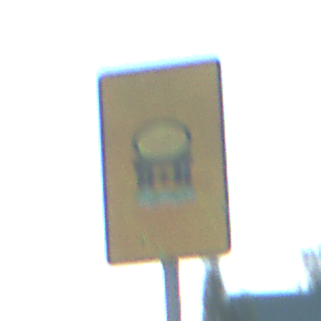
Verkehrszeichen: FahrzeugeMitWassergefaehrdenderLadungOhnePfeilsymbol
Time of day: MorningAfternoon
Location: Outdoor (Nature)
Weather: Clear
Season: NotSpecified
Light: Natural